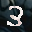
Label: 3